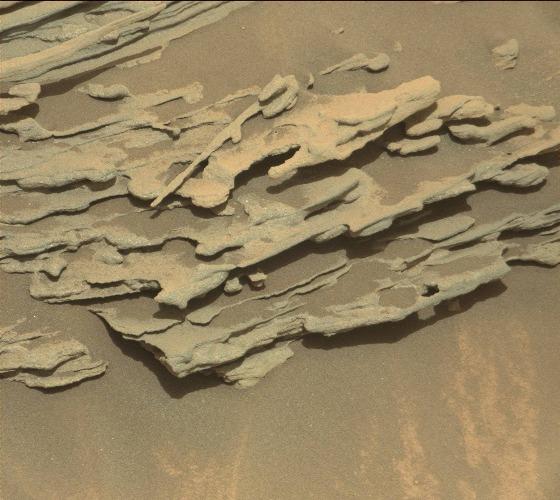
Terrain classes present: Bedrock, Gravel / Sand / Soil, Shadow